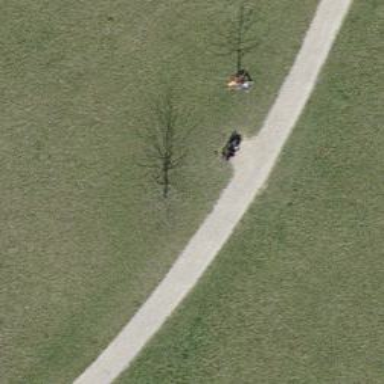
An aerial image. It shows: Bench for seating.